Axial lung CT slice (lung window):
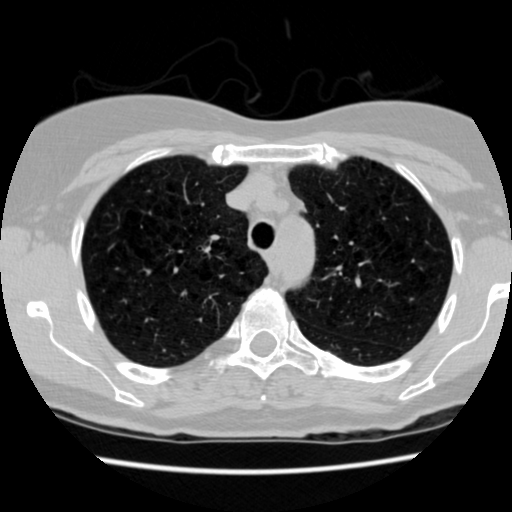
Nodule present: no